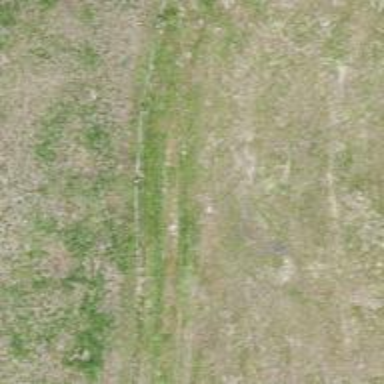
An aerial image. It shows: Track with very rough surface.